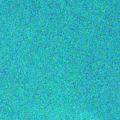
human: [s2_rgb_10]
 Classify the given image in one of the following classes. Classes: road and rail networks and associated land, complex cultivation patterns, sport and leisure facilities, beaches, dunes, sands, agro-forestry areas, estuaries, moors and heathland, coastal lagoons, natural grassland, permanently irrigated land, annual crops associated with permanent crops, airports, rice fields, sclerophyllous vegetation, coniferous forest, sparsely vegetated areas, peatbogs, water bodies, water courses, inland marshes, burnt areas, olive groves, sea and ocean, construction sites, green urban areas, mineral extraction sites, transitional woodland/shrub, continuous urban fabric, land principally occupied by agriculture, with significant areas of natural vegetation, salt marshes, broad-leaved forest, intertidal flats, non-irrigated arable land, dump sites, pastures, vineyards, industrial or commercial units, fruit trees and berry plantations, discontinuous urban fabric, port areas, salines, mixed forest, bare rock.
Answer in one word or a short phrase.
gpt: sea and ocean